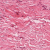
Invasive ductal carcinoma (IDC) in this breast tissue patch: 1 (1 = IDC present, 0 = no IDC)